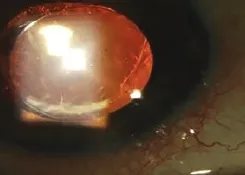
Anterior segment. Peripheral iris transillumination defects superiorly (arrow), matching the location of the haptic of the sulcus placed IOL.
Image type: medical_photograph (other_medical_photograph)